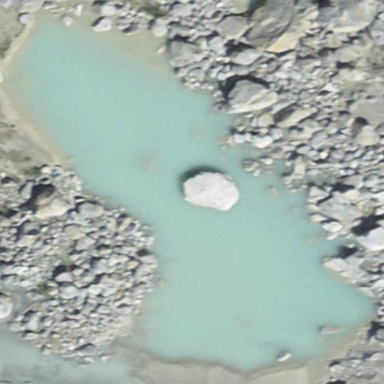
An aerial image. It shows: Pond surrounded by natural water.